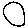
Label: circle